Current action and preconditions to check: trajectory_clear

Your task: For each precondition in the list above, predict whether it will hold at this action.

Consider the current scene as observed from the mobile robot's camera, and analyze the predicted future states of all dynamic agents (e.g., people, animals, vehicles, or any moving entities) within the NEXT SECOND.

IMPORTANT: Only answer "very likely" if you are absolutely certain—based on strong, clear evidence—that a dynamic agent will violate the precondition in the predicted future state. Do NOT answer "very likely" for unlikely, ambiguous, or low-probability risks.

Ask yourself for each precondition: Is there a high probability, with clear and convincing evidence, that the predicted future states of any dynamic agent will interfere with the predicted future state of the currently executing action within the NEXT SECOND, causing that precondition to fail?

Assess the risk level based on these predictions. Use "likely" or "very likely" if motions create a clear risk of interference.

Use "neutral" or "improbable" if agents are nearby but their predicted paths are clearly diverging or non-conflicting.

Failure Risk Categories: "very improbable", "improbable", "neutral", "likely", "very likely"

Answer Format: Output ONLY the probability_of_failure value from these categories: "very improbable", "improbable", "neutral", "likely", "very likely"

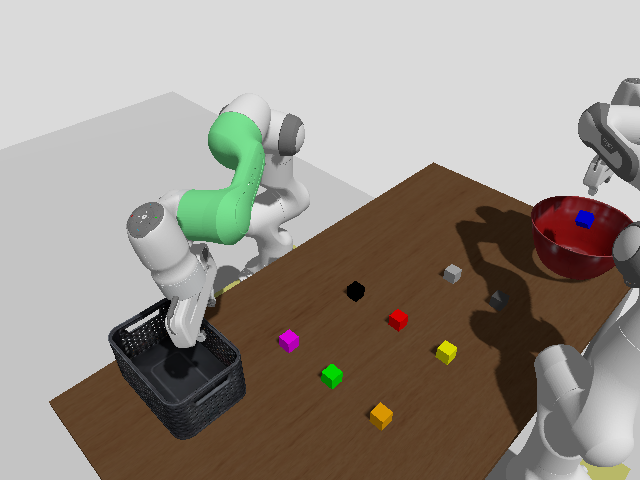

Answer: very improbable